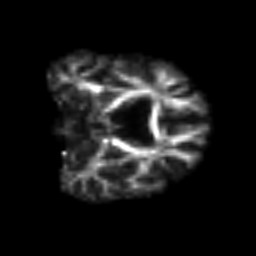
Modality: FA
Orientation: coronal
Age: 75
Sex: male
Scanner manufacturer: siemens
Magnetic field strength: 3 T
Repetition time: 3.2 s
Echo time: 0.081 s